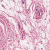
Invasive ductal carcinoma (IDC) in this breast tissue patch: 0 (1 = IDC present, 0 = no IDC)